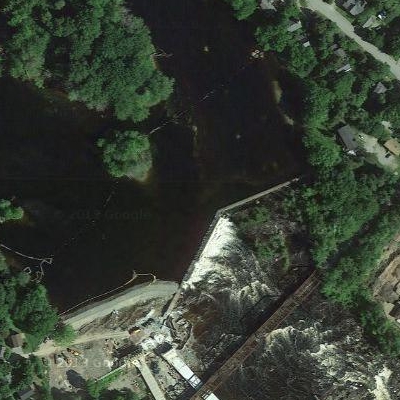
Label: dRiverLake